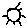
Label: sun